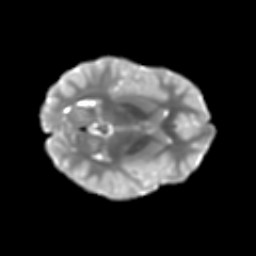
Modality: T2w
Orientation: axial
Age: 11
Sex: female
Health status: ill
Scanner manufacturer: ge
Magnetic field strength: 3 T
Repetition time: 6.752 s
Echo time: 0.079 s